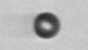
Label: bead